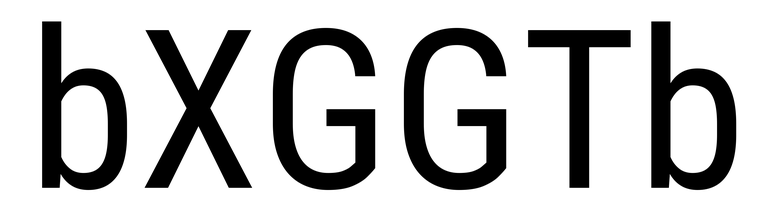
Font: Roboto_Condensed_Regular